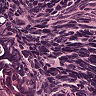
Metastatic tissue present: no